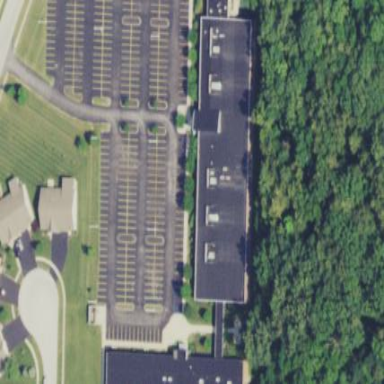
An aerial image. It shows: Parking area with surface.